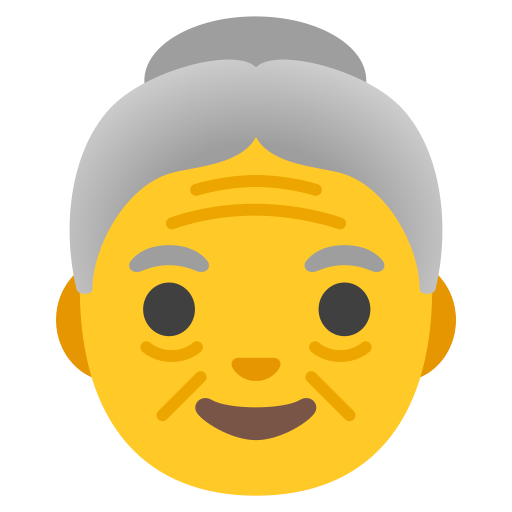
Emoji: 👵